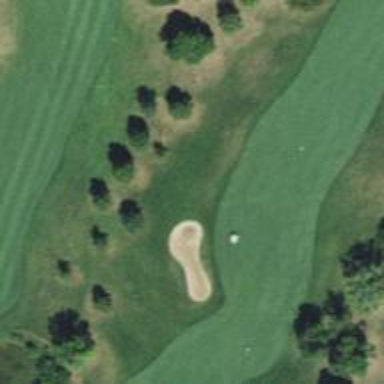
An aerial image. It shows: Golf fairway surrounded by grass.